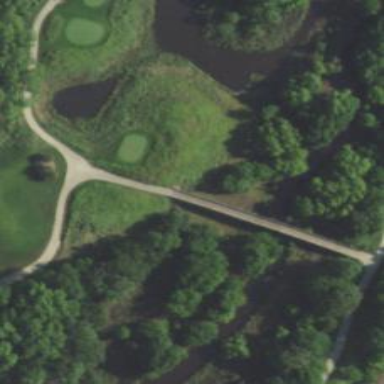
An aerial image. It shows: Bridge over path used as golf cartpath.